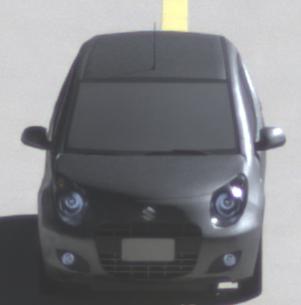
Make: Suzuki
Model: Alto 1.0
Detailed model: Alto (V)
Model produced from: 2011/02
Model produced until: 2011/03
Doors: 5
Color: gray
Road condition: dry road
Daytime: morning or afternoon
Contrast: high contrast